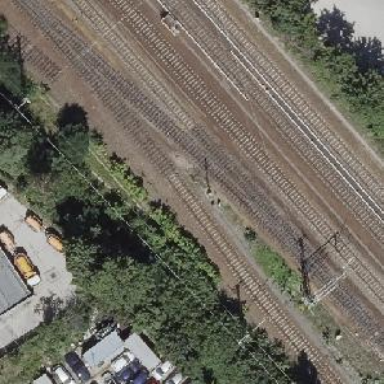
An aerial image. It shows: Railway signal.